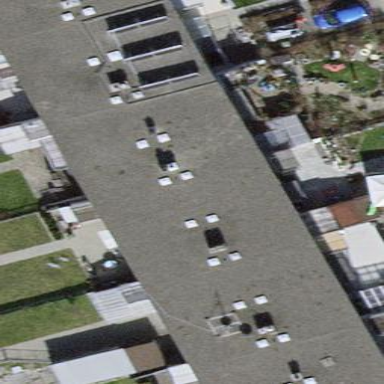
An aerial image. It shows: House with flat roof.